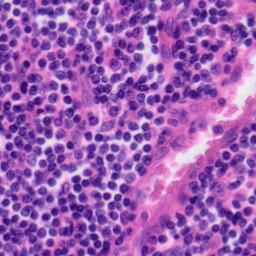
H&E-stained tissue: Tonsil